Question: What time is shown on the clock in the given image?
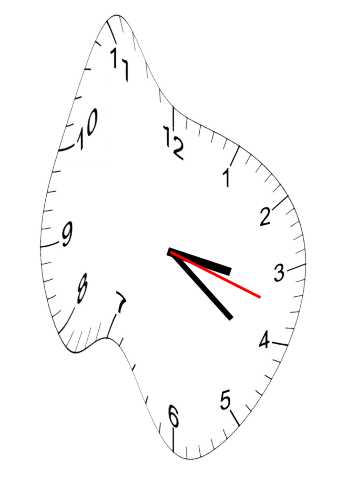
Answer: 03:21:18